Aerial crown-view tile of a tropical tree (Barro Colorado Island, Panama), acquired 20250818:
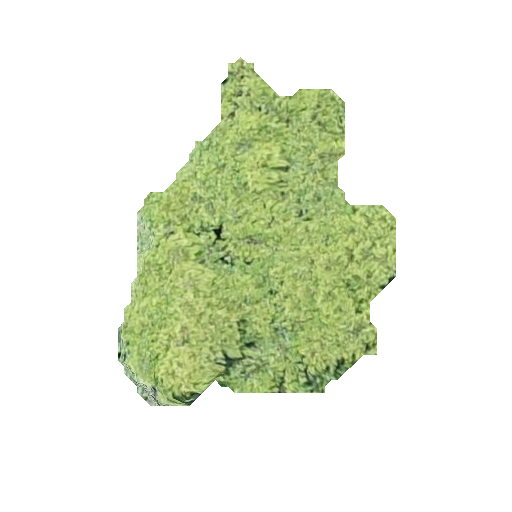
Species: Quararibea stenophylla
GBIF accepted scientific name: Quararibea stenophylla
Crown area: 91.399 m²